Interaction volume radius: 5 \u00c5
Interaction volume height: 10 \u00c5
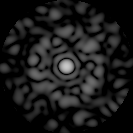
Disorder parameter: 0.8129